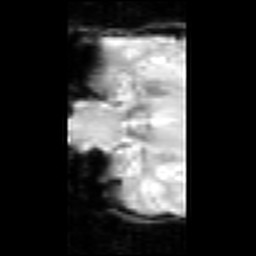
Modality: inplaneT2
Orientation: coronal
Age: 27
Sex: female